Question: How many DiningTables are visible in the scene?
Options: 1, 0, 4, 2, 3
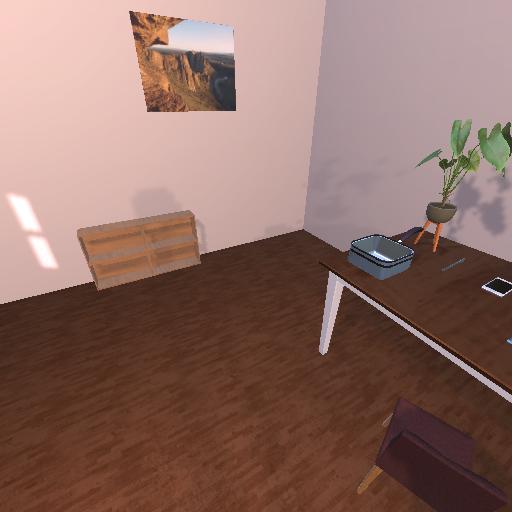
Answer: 1